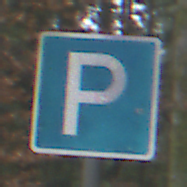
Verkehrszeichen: Parken
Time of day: Midday
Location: Outdoor (Nature)
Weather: Overcast
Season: NotSpecified
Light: Natural